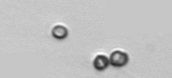
Label: Phaeocystis